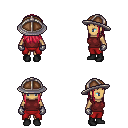
a pixel art fantasy rpg character, female body template, human, tanned skin, maroon sleeveless shirt, red pants, ruby red unkempt hairstyle, chain helm, metal gloves, black shoes, four views (front, back, left, right), 2x2 character sprite sheet, small pixel art, hard edges, no anti-aliasing